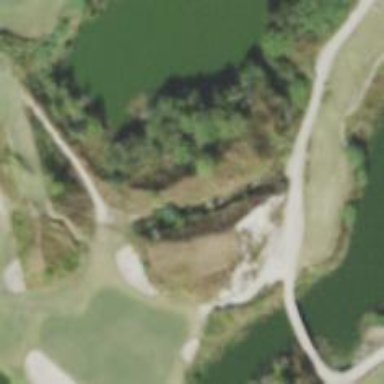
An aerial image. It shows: Path used for both walking and golf.